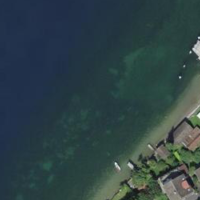
EUNIS habitat code: 14
Species observed at this site:
Hirundo rustica